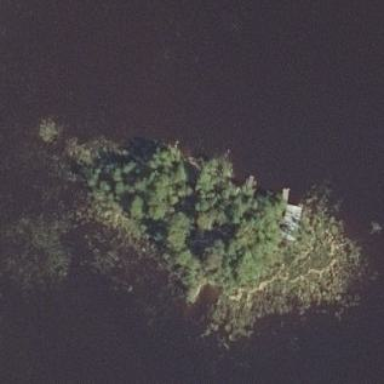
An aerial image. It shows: Islet covered with woodland.